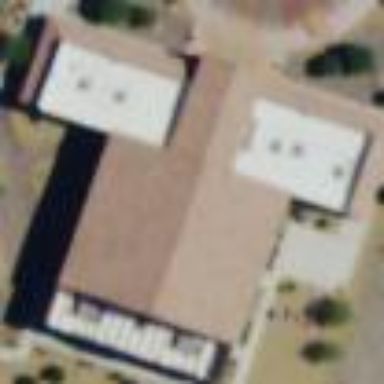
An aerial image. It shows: Building serving as place of worship.